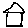
Label: house